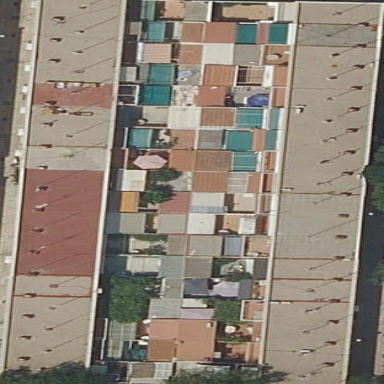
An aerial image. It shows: Terrace building.